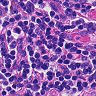
Metastatic tissue present: no